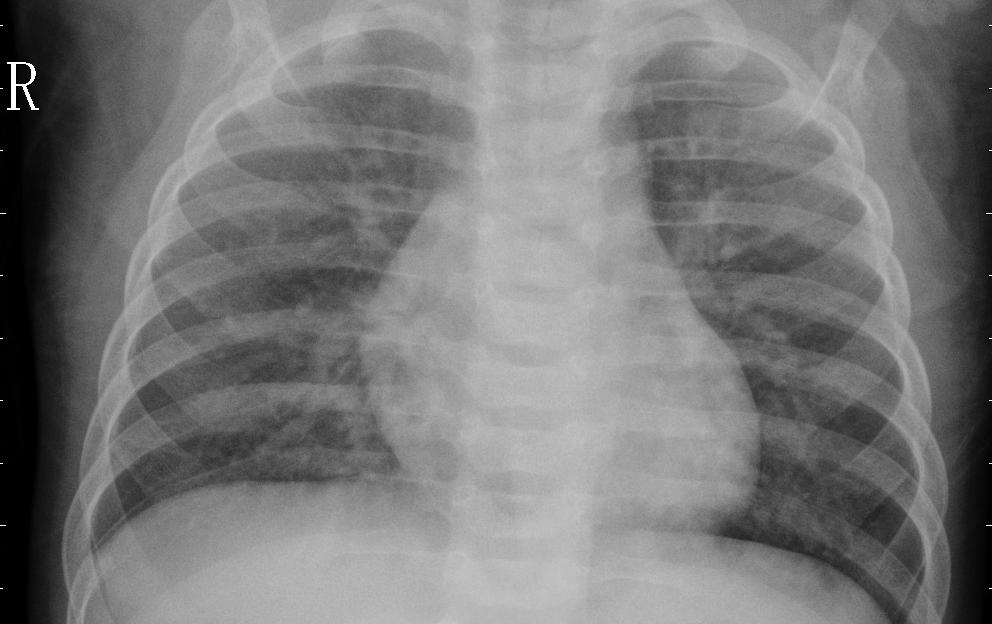
Diagnosis: PNEUMONIA